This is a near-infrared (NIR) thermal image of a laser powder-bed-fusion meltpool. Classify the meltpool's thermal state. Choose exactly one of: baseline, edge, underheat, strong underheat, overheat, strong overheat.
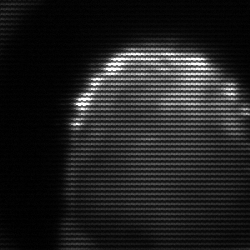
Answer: edge